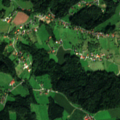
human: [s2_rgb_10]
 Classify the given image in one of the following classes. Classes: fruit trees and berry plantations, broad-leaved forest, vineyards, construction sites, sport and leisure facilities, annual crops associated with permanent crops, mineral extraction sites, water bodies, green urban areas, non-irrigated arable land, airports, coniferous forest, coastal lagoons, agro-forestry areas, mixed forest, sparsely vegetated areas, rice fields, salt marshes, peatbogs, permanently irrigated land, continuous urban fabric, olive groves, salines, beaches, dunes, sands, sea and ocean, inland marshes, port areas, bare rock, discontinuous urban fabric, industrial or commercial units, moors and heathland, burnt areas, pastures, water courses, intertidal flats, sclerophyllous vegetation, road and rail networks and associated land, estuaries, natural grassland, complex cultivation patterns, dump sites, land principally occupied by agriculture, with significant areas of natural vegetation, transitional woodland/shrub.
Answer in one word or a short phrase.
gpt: pastures, broad-leaved forest, mixed forest